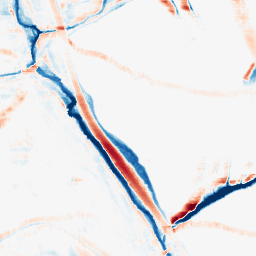
Category: morphological
Decomposition family: morphological_rect
Decomposition parameters: operation: average
width: 20
height: 10
Upsampling method: quartic
Upsampling parameters: scale: 2
Upsampling scale: 2